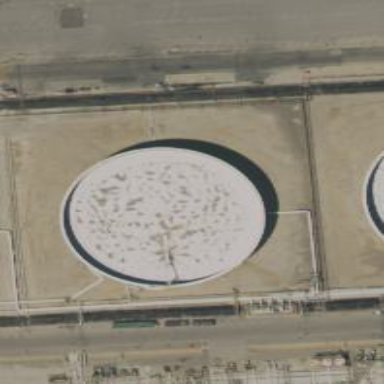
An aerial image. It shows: Industrial building housing storage tank.